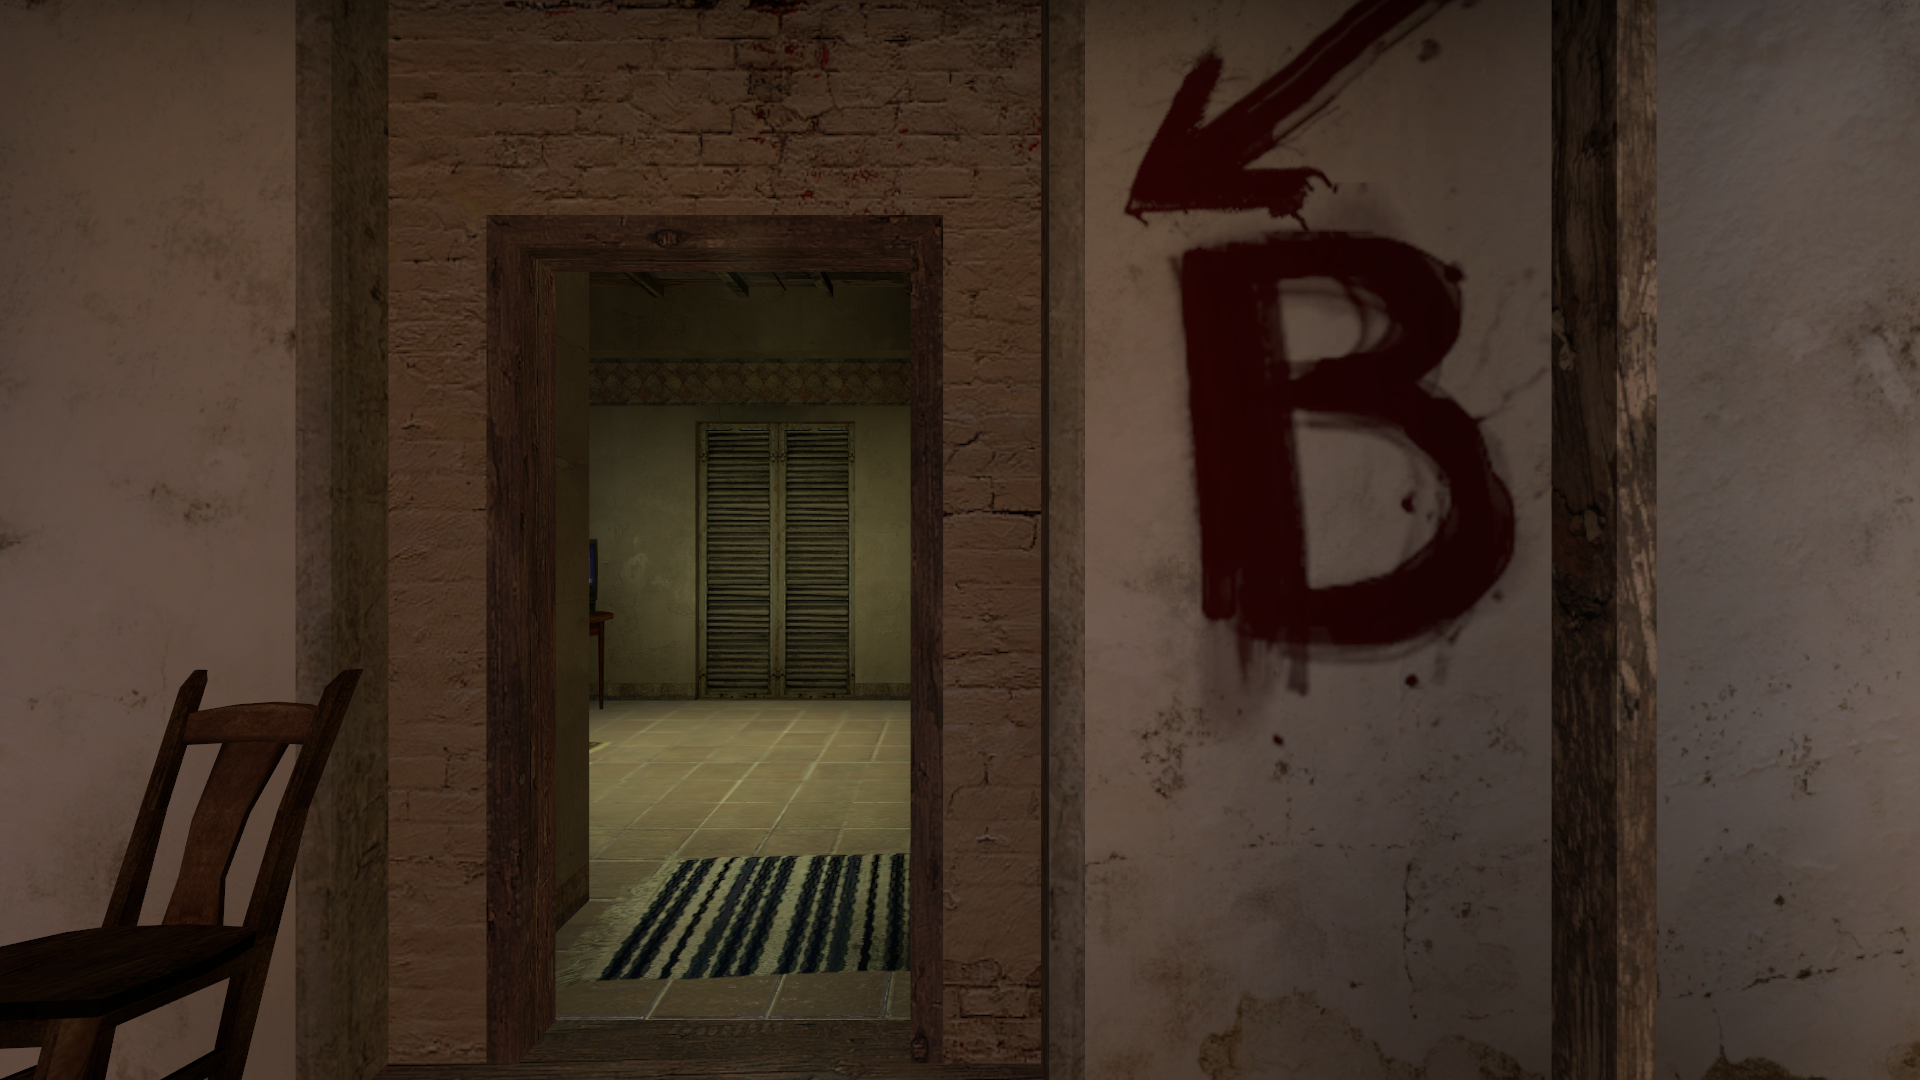
Map: de_mirage